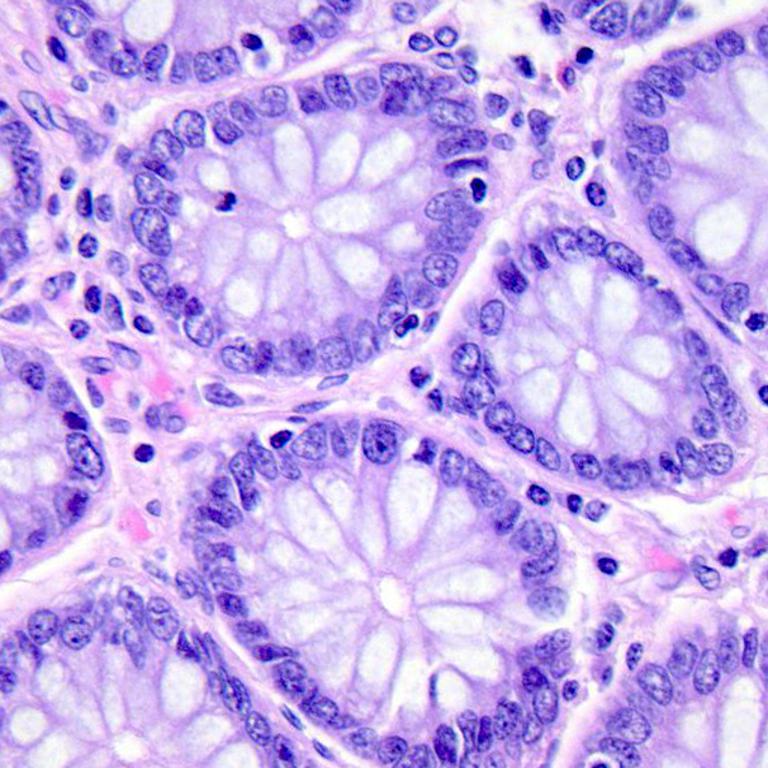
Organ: colon
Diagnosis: benign